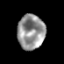
Tissue: prostate
Cell type: T cells
Senescence score: 0.2877
Nuclear area (px): 937
Mean DAPI intensity: 146.524